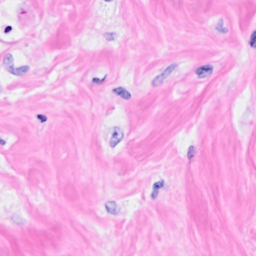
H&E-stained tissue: Breast